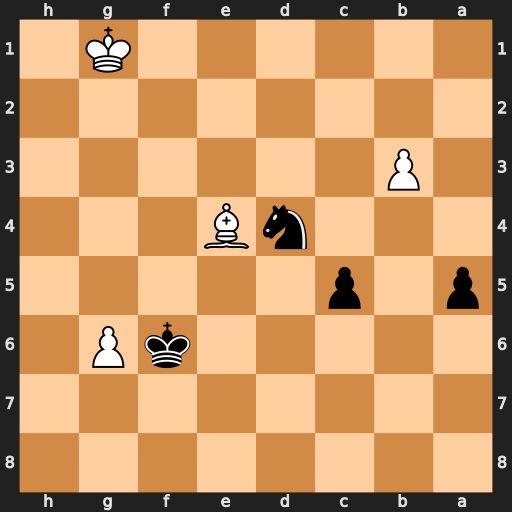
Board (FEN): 8/8/5kP1/p1p5/3nB3/1P6/8/6K1
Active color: b
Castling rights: -
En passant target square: -
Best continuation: Nxb3 Bd5 a4 g7 Kxg7